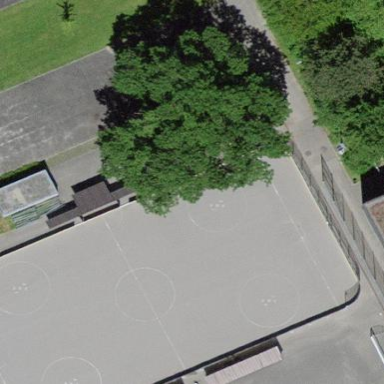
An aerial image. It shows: Hockey pitch with asphalt surface.